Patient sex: M
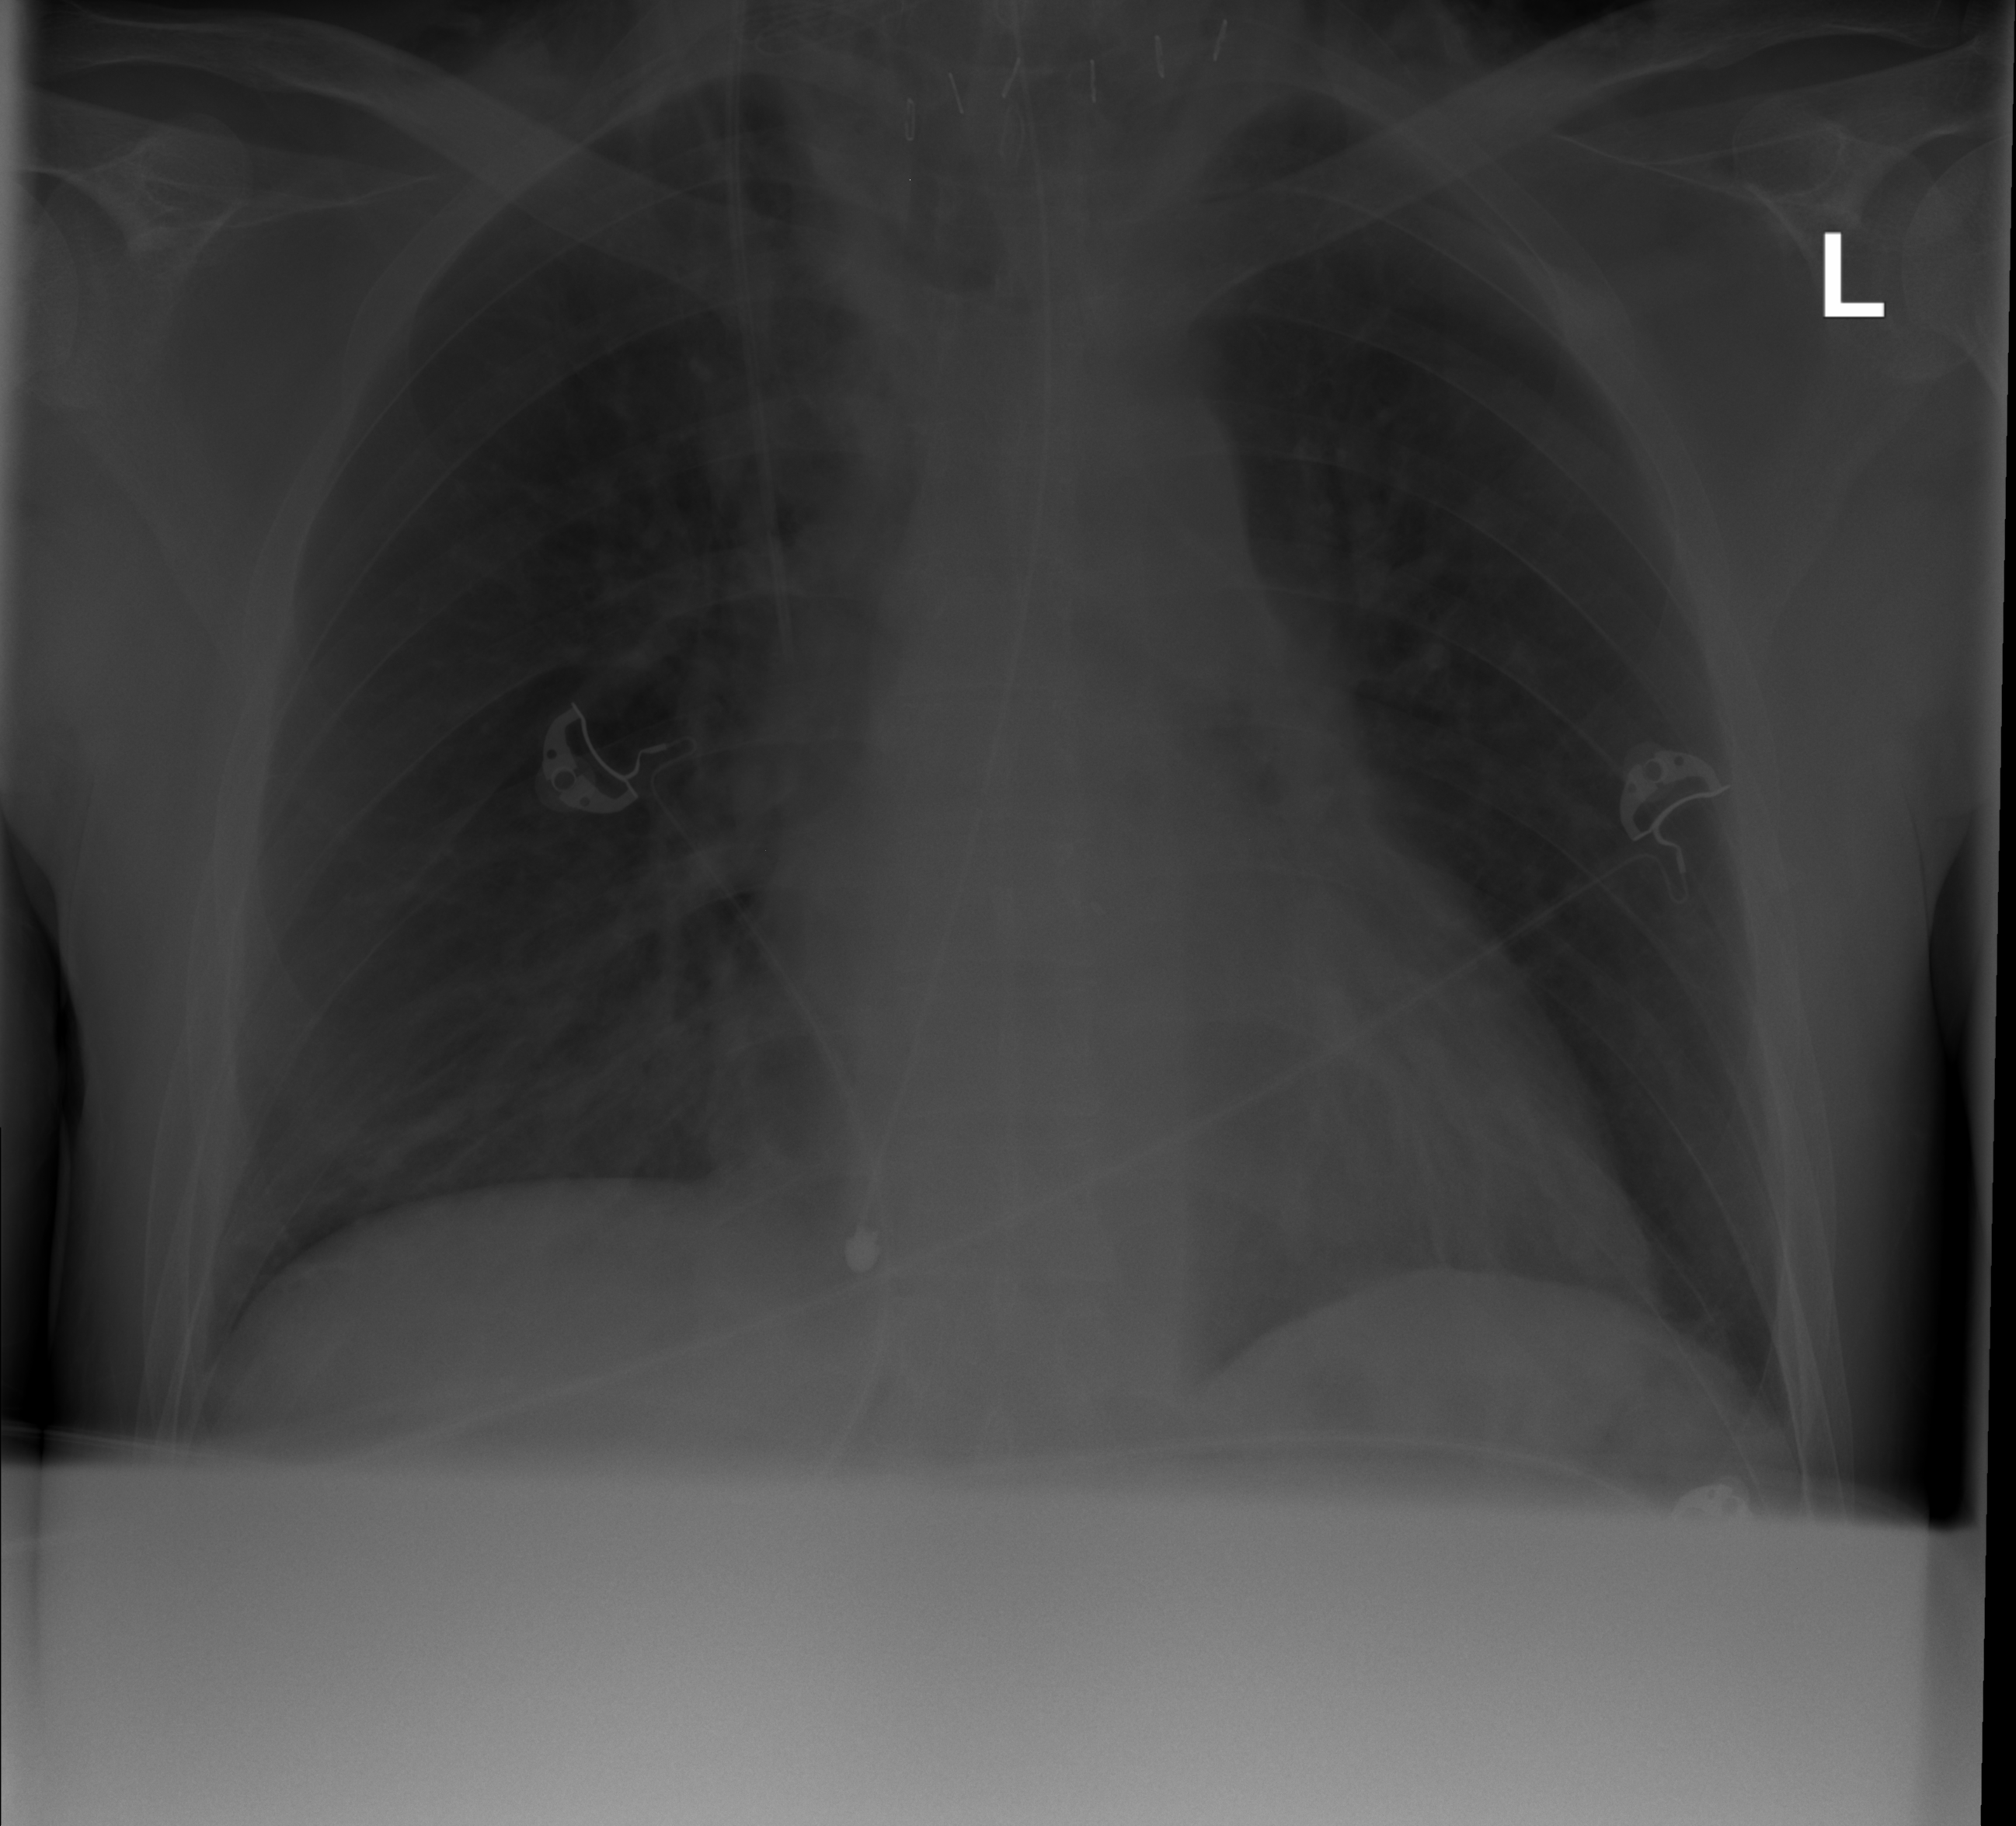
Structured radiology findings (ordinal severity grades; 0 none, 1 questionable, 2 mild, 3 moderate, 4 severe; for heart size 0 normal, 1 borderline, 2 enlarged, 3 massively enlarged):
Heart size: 1
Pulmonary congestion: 0
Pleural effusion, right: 0
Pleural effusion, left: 0
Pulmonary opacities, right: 2
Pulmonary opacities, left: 0
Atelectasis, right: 0
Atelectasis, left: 0